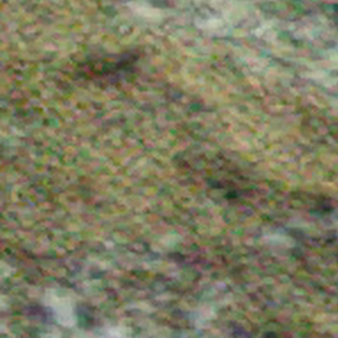
Label: other